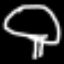
Label: mushroom